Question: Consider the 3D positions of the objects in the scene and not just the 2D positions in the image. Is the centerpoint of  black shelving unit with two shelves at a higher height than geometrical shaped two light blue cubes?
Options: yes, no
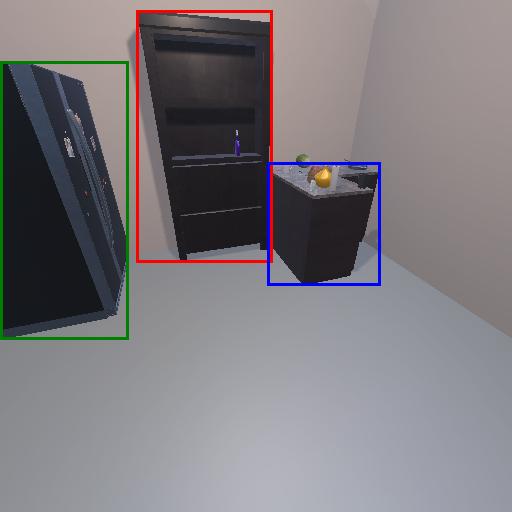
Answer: yes